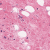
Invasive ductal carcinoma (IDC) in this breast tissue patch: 0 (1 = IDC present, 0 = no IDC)